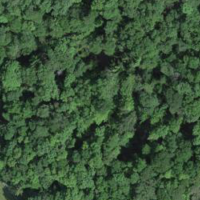
EUNIS habitat code: 41
Species observed at this site:
Campanula rapunculoides